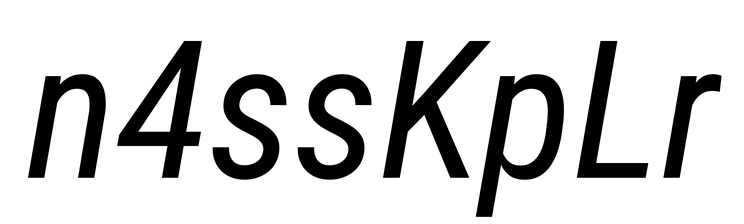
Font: Roboto-Italic_Condensed_Italic